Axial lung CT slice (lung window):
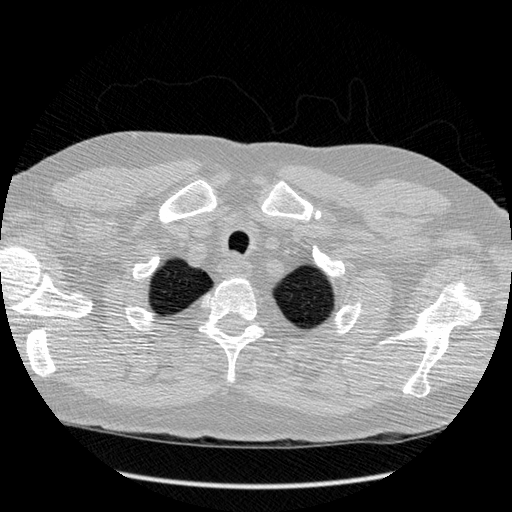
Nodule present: no